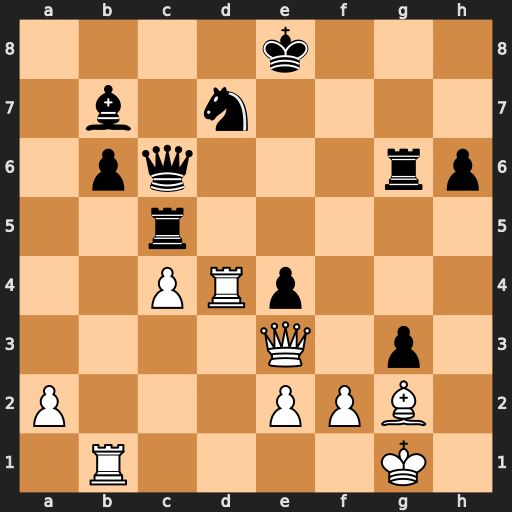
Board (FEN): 4k3/1b1n4/1pq3rp/2r5/2PRp3/4Q1p1/P3PPB1/1R4K1
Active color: w
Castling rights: -
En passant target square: -
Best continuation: Rxe4+ Qxe4 Bxe4